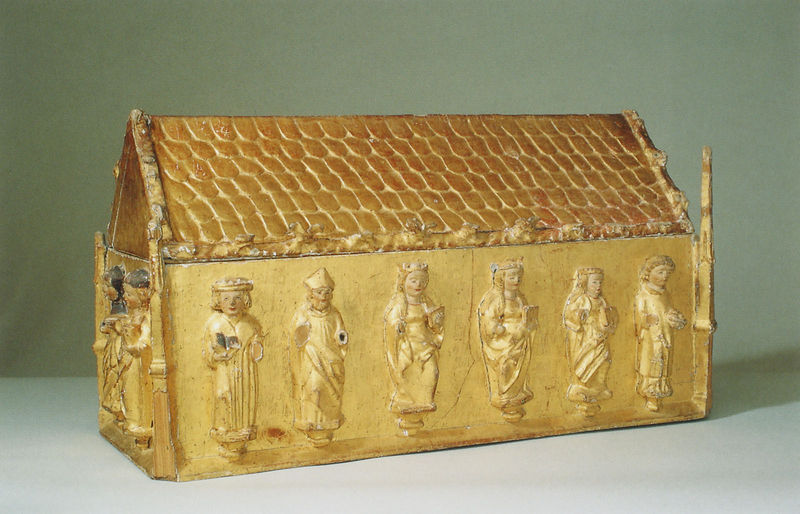
Titel: Reliquienschrein
Standort: Quedlinburg (EU - D - Sachsen-Anhalt)
Schlagwörter: mann, weiß, frauen, frau, hut, kleid, männer, pfeiler, schwarz, säulen, dach, haus, stein, bild, kirche, gewand, gold, decke, personen, krone, dachziegel, keramik, relief, giebel, ziegel, figuren, bischof, verzierung, foto, fotografie, knochen, truhe, gefäß, buch, türmchen, türme, schachtel, beten, kathedrale, kasten, mittelalter, priester, mitra, heilige, zierde, schatzkammer, maria, madonna, kopfschmuck, objekt, schrein, behälter, reliquie, urne, aufbewahrung, schatz, fromm, satteldach, strebepfeiler, apostel, kölner dom, reliquiar, reliquien, mytra